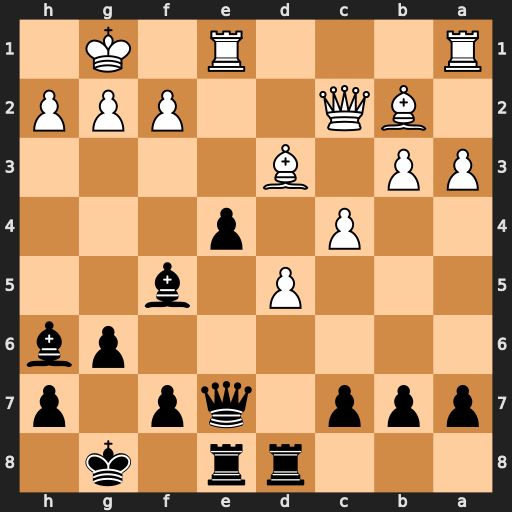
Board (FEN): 3rr1k1/ppp1qp1p/6pb/3P1b2/2P1p3/PP1B4/1BQ2PPP/R3R1K1
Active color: b
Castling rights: -
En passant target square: -
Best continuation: exd3 Qc3 Qxe1+ Rxe1 Rxe1+ Qxe1 d2